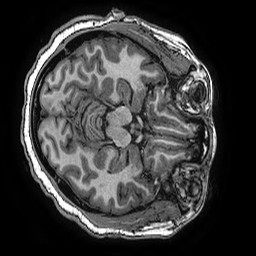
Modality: T1w
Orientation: axial
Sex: female
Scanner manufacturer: ge
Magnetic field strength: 3 T
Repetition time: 0.0077 s
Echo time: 0.003436 s